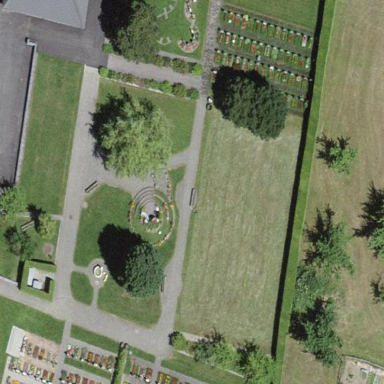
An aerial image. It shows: Cemetery.